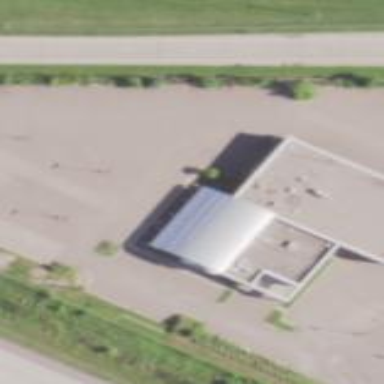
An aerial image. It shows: Car shop building.